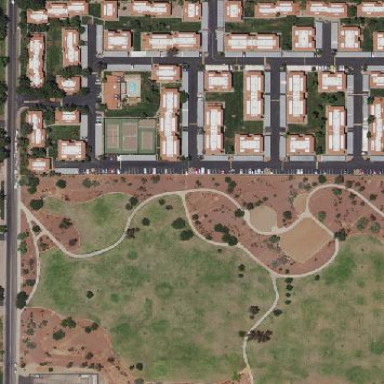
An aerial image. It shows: Residential area with apartments.